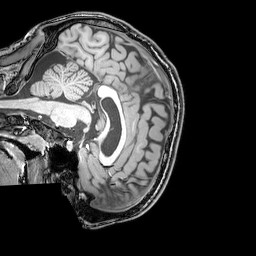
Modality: T1w
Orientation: sagittal
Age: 26
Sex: male
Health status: healthy
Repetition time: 0.081 s
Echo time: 0.037 s